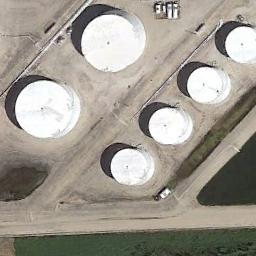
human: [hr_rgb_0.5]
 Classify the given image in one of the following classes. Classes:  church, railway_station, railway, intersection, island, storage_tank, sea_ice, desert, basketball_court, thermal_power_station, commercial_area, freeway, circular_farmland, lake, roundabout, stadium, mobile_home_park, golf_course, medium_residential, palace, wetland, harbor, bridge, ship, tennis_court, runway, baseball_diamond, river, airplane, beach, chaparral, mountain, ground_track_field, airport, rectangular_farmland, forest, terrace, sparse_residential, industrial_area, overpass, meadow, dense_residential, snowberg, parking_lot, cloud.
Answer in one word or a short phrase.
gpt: storage_tank